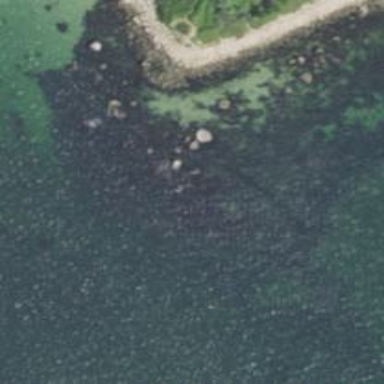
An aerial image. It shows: Natural rock reef.